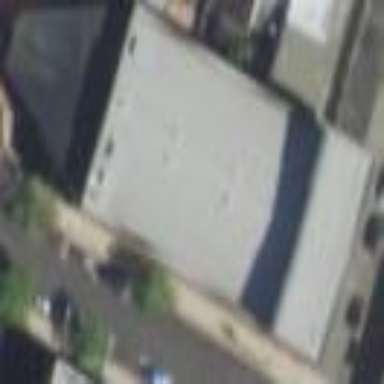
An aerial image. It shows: Commercial building that functions as cinema.